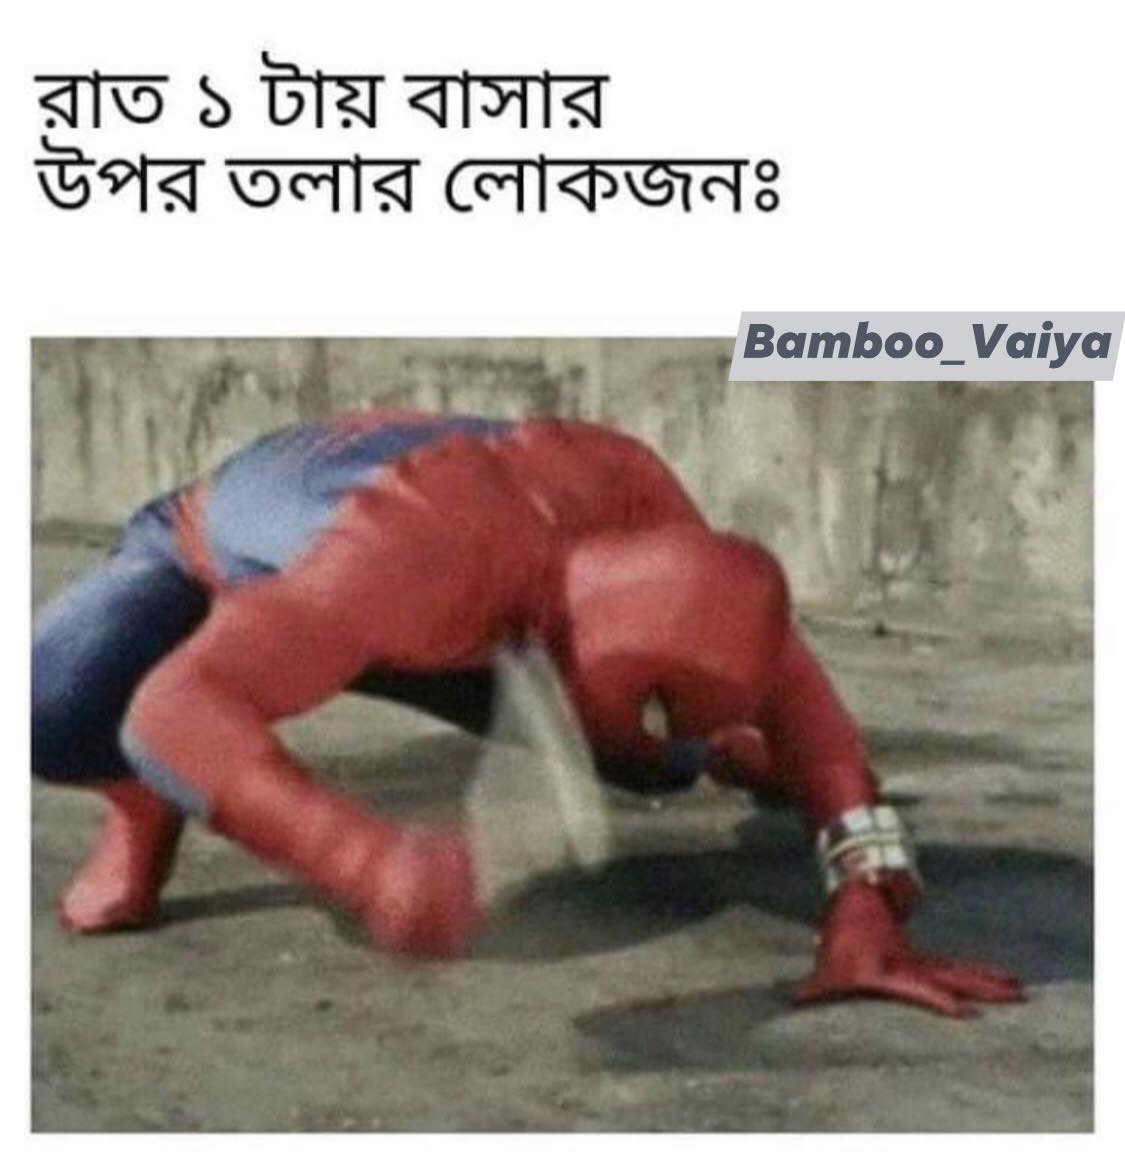
Caption: রাত ১ টায় বাসার উপর তলার লোকজনঃ
Label: non-hate